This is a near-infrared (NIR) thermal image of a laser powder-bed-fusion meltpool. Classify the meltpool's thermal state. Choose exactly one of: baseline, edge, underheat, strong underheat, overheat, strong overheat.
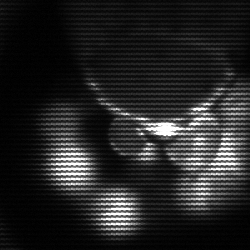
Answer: baseline